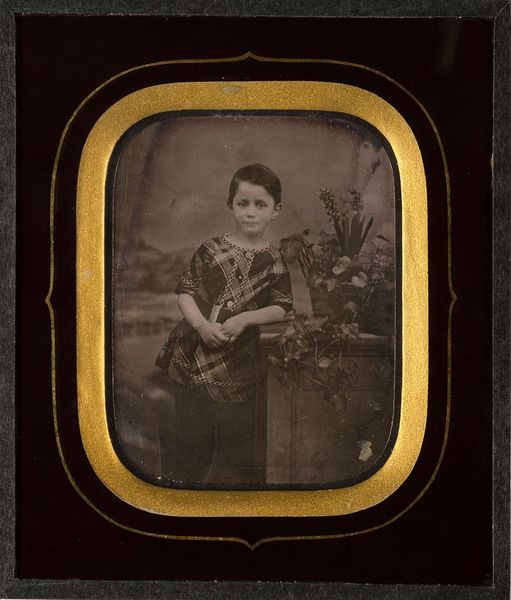
Titel: Alexander Haller (1848-1855), Sohn des Baumeisters Haller
Standort: Hamburg
Institution: Museum für Kunst und Gewerbe Hamburg
Schlagwörter: portrait, figur, junge, foto, fotografie, photographie, photo, lichtbild, daguerreotypie, bildwerke, angewandte und bildende kunst, hessische systematik, porträt, porträtfotografie, porträtphotographie